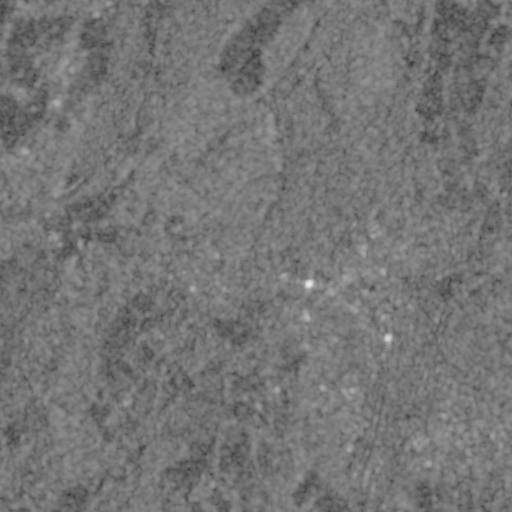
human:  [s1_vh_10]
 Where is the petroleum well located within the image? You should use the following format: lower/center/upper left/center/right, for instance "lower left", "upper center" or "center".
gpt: The petroleum well is located in the center right of the image.
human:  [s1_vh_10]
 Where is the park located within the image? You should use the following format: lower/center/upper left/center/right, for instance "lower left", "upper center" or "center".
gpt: There is no park in the image.

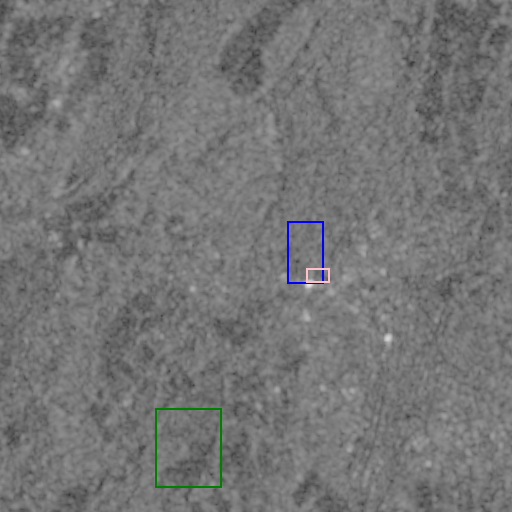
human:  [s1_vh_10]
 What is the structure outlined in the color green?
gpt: The structure outlined in green is a crop field.
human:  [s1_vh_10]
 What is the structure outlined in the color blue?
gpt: The structure outlined in blue is a park.
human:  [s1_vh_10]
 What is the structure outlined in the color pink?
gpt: The structure outlined in pink is a parking lot.
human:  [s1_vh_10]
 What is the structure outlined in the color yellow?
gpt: There is no yellow outline.